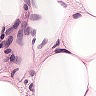
Metastatic tissue present: yes